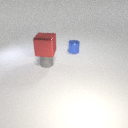
small gray rubber cylinder to the left of small blue metal cylinder